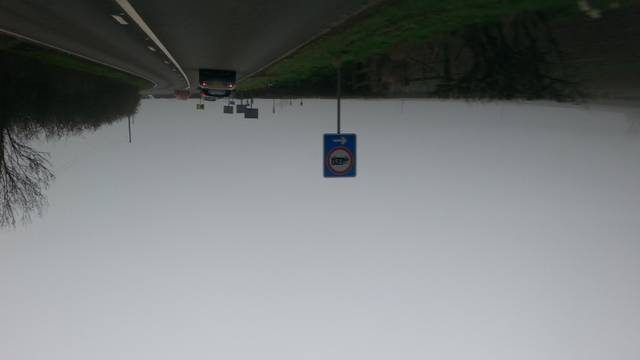
Region: United Kingdom
Coordinates: 53.091, -0.9004